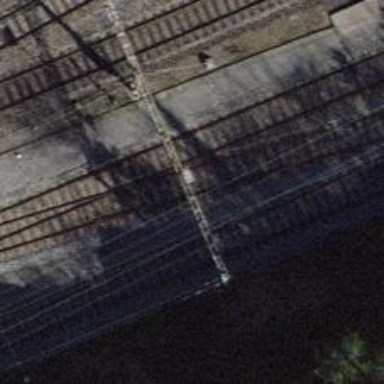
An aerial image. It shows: Rail yard with electrified rails and single track.